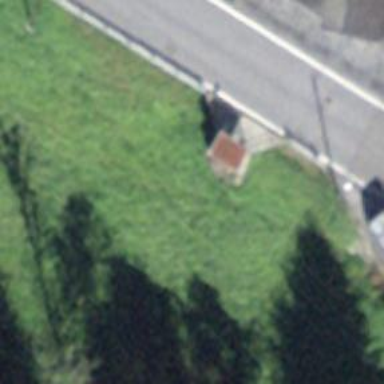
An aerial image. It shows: Post box.